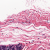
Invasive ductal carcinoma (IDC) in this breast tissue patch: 0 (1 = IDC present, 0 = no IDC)